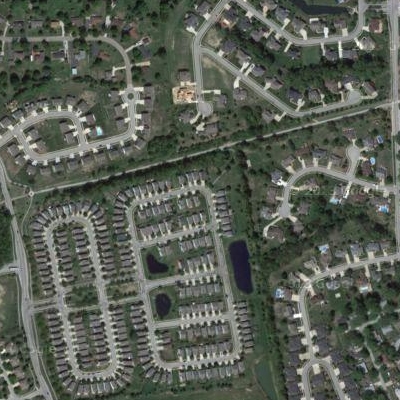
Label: fResident